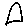
Label: triangle